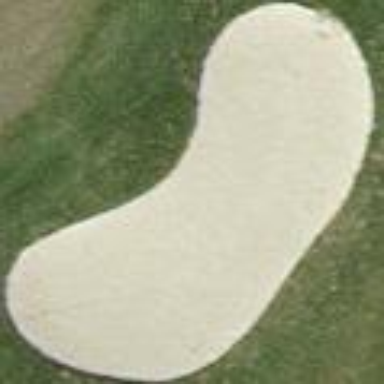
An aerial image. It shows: Sand bunker on golf course.